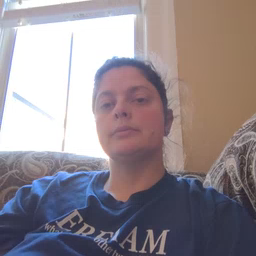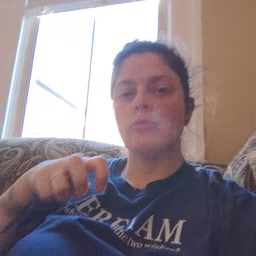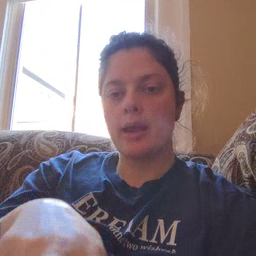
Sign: ride